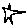
Label: star